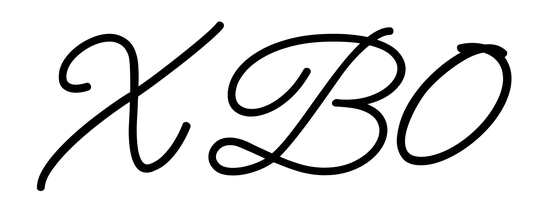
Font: MeowScript-Regular